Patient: sex M, age 54
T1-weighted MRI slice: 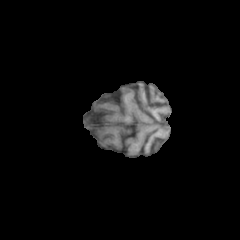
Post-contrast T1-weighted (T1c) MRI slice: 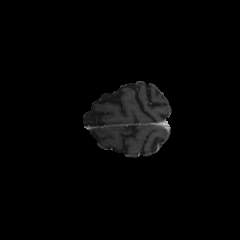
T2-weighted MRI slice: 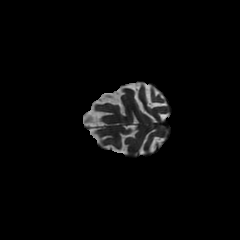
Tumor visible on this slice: no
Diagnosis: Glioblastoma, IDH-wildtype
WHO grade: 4